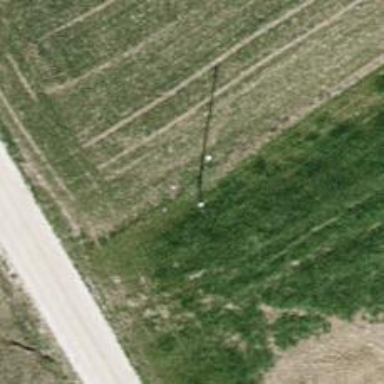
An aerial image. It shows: Power pole.